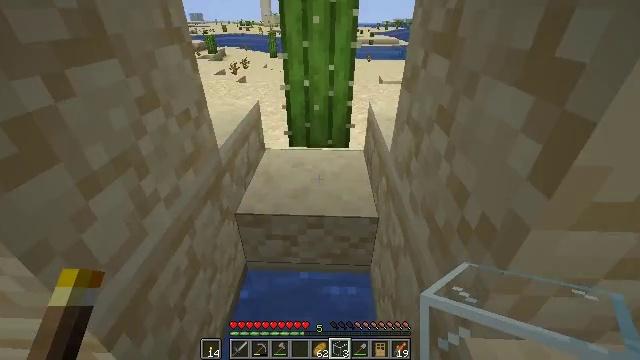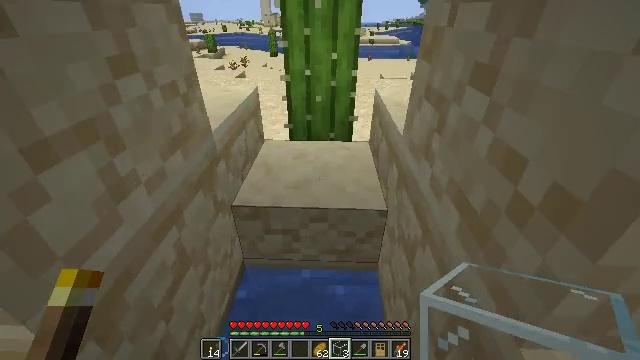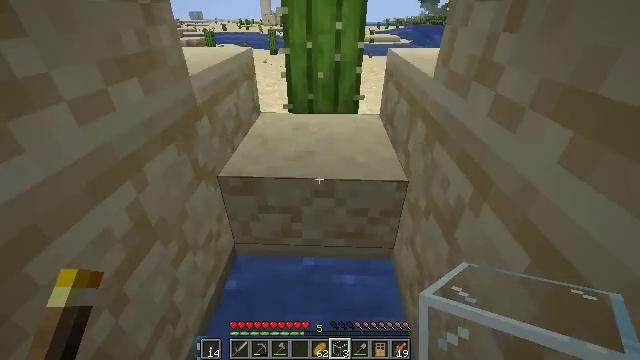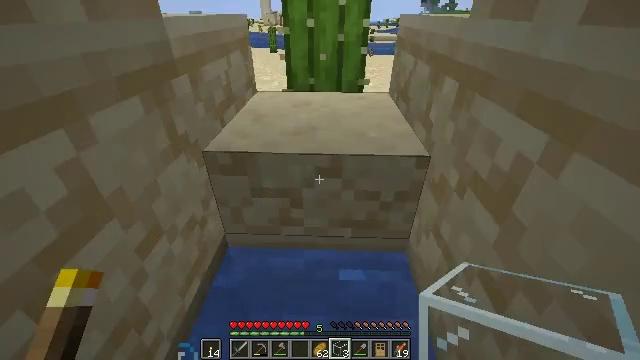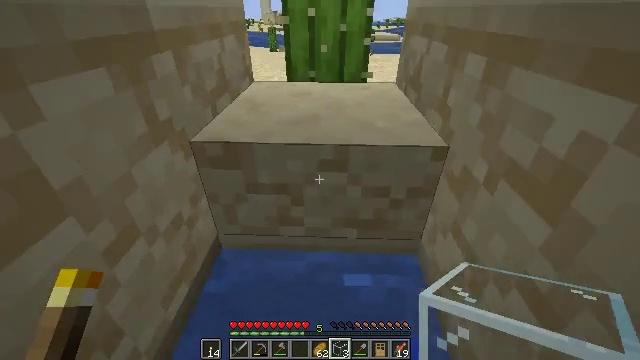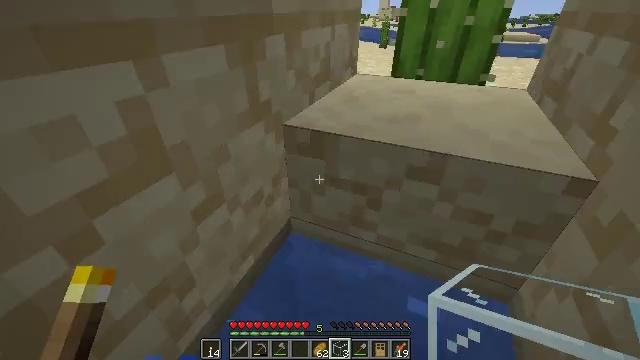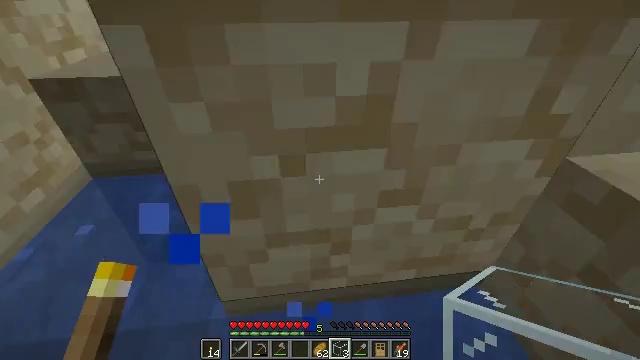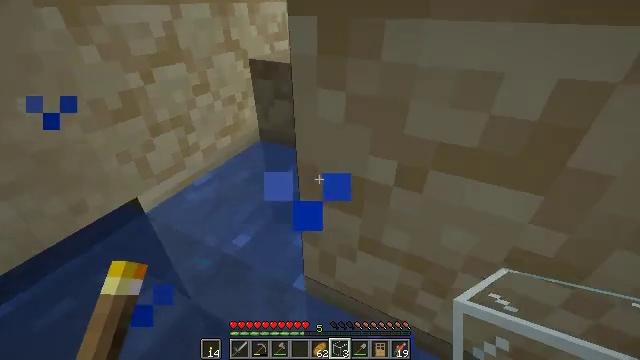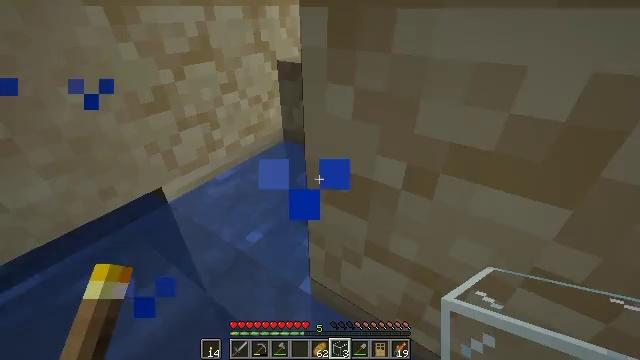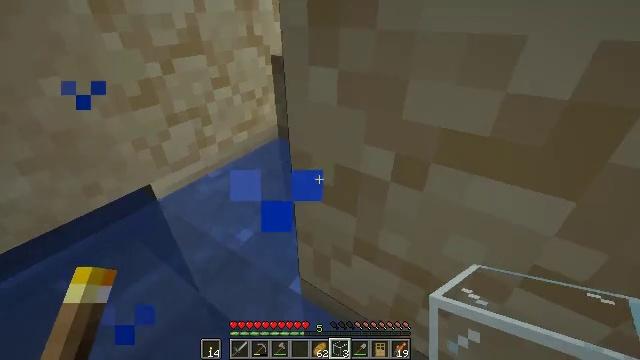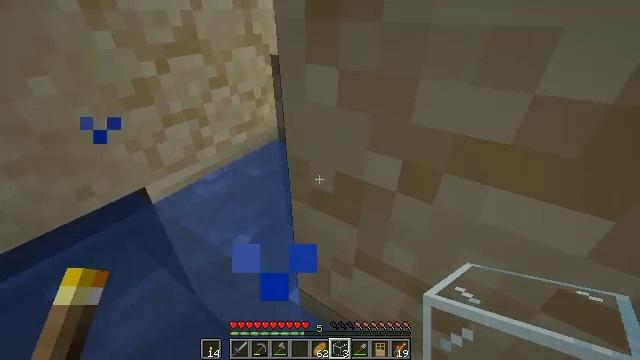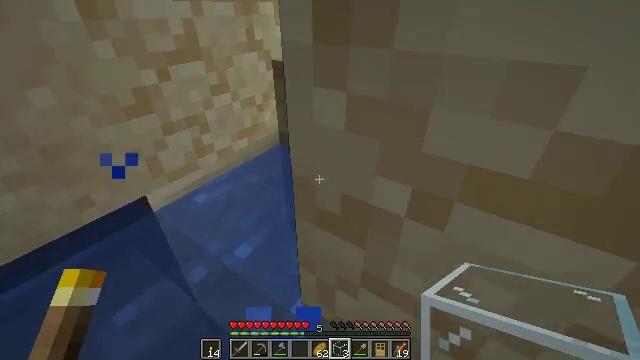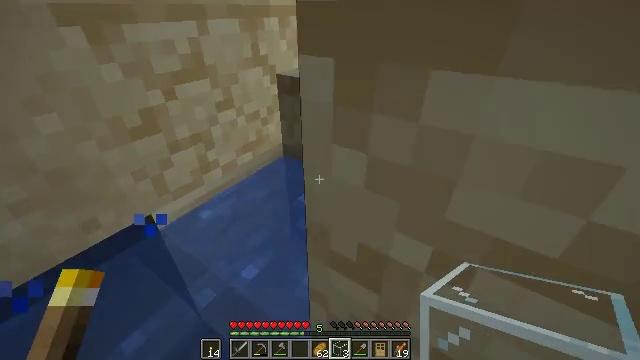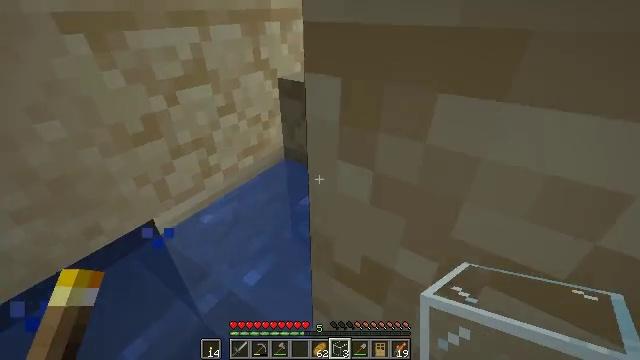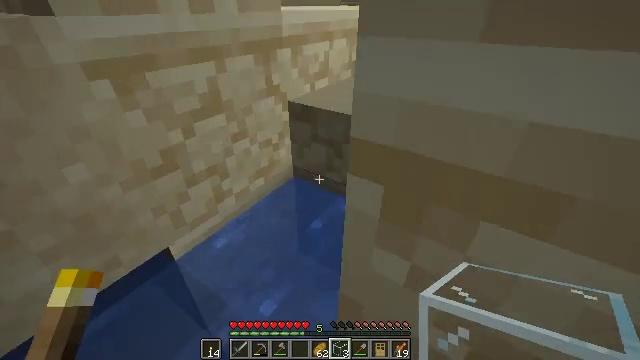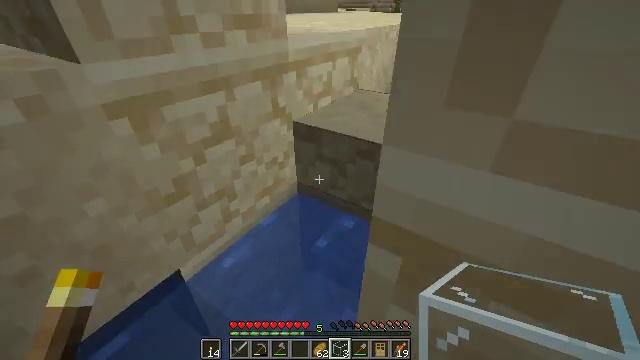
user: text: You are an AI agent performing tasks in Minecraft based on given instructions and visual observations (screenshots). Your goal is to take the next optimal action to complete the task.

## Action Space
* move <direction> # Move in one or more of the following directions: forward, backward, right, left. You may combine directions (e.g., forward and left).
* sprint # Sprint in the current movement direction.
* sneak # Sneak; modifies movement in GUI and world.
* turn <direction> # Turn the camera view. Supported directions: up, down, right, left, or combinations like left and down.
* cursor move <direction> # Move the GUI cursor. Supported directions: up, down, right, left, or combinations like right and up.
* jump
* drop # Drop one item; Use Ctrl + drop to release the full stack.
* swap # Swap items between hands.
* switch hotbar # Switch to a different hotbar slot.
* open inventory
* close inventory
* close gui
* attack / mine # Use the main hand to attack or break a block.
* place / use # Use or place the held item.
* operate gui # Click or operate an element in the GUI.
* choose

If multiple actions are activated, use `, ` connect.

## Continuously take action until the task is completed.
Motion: motion action
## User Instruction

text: Break the sandstone slab.
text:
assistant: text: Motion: move forward, jump
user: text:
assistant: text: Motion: move forward, jump
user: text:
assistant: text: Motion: move forward, jump
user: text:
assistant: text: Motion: move forward, jump
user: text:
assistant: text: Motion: move forward, turn left, jump
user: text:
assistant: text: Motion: move forward, turn left and down
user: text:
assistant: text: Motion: move forward and move left, turn left and up
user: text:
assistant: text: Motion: move forward and move left, turn left and up
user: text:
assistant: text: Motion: move forward and move left
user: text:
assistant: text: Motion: move forward and move left, jump
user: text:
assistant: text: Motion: move forward and move left, jump
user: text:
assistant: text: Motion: move forward and move left, jump
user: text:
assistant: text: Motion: move forward and move left, jump
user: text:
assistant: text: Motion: move forward and move left, jump
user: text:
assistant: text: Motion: move forward and move left, jump
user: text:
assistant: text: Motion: move forward and move left, turn right and up, jump
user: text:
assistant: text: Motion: move forward and move left, turn right and up, jump
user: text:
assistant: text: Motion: move forward, turn right, jump
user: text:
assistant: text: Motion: move forward, jump
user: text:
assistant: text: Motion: move forward, turn right, jump
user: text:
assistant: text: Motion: move forward, turn right, jump
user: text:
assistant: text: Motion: move forward, turn right, jump
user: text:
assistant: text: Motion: move forward, turn right, jump
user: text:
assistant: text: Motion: move forward, turn right
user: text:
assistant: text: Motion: move forward, turn right and up
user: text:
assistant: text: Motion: move forward, turn right, attack / mine
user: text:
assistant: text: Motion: move forward, attack / mine
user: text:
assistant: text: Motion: turn right, attack / mine
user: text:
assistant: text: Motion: turn right and up, attack / mine
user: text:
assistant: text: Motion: attack / mine